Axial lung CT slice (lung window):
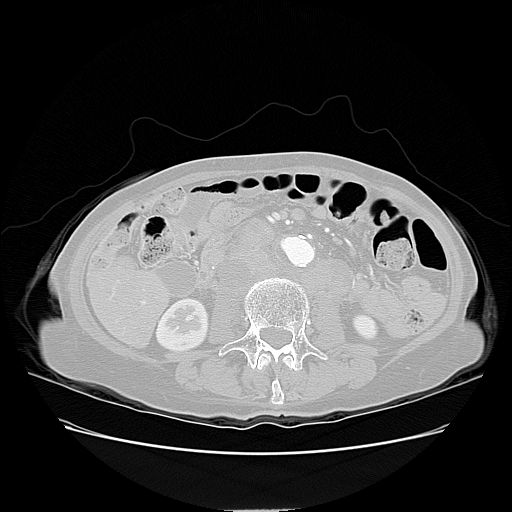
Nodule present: no